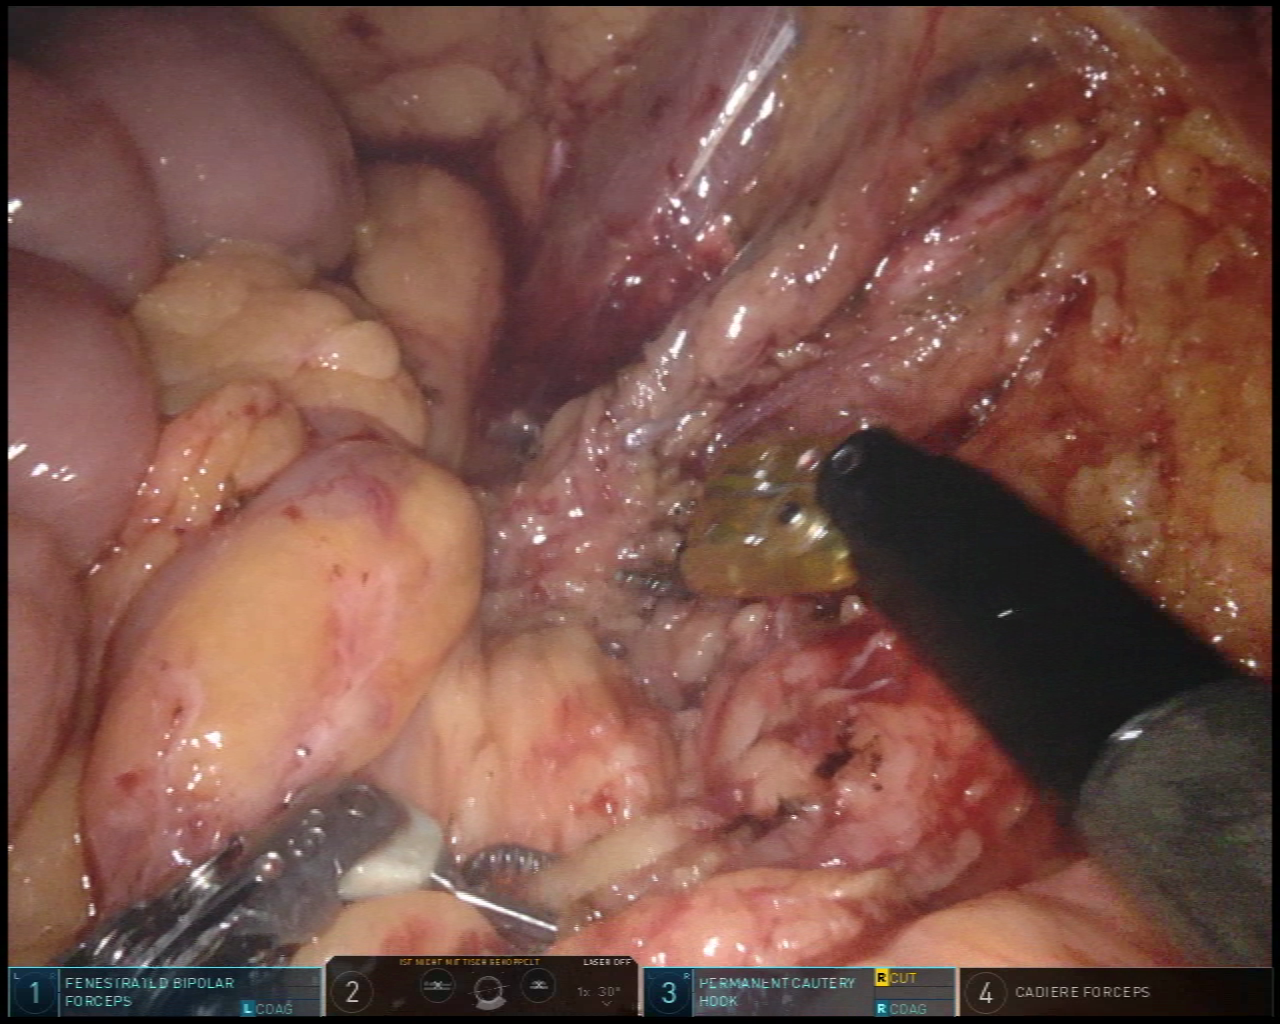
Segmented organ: ureter
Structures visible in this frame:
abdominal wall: no
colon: yes
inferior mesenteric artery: no
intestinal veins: no
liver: no
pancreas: no
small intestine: no
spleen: no
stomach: no
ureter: yes
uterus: no
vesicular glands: no